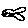
Label: fish